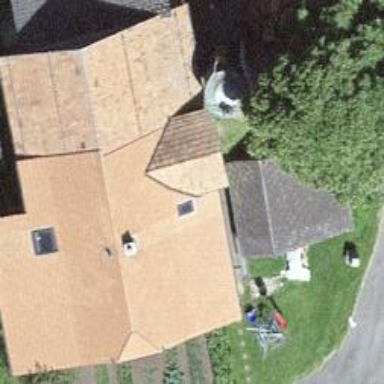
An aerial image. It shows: Farm building.